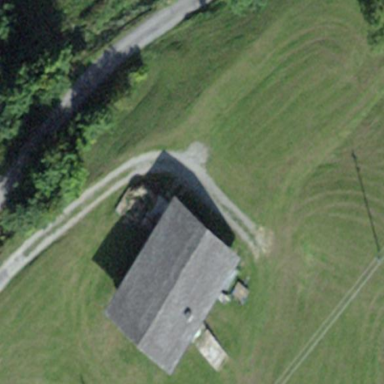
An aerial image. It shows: Rural barn.